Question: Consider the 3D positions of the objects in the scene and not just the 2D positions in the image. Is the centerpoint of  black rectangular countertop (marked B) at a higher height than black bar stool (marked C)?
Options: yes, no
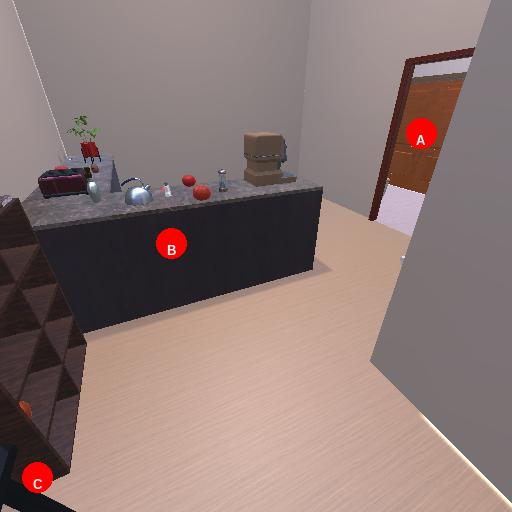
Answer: yes